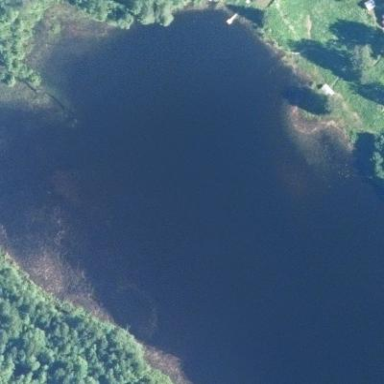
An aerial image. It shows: Serene lake surrounded by nature.